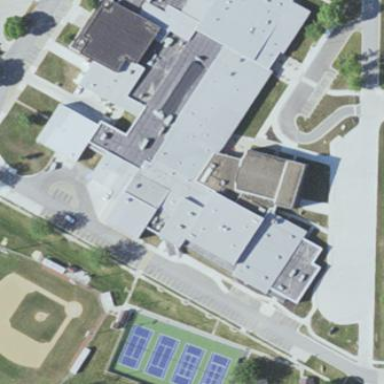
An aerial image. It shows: School building.